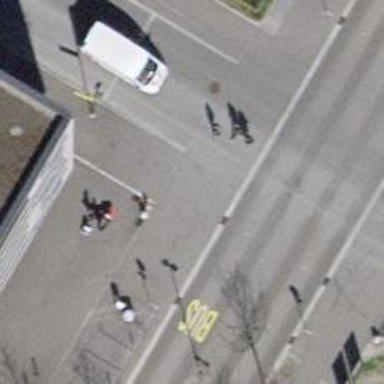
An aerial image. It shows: Bollard barrier.